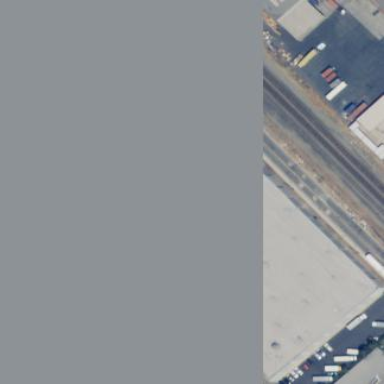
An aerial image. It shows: Warehouse.